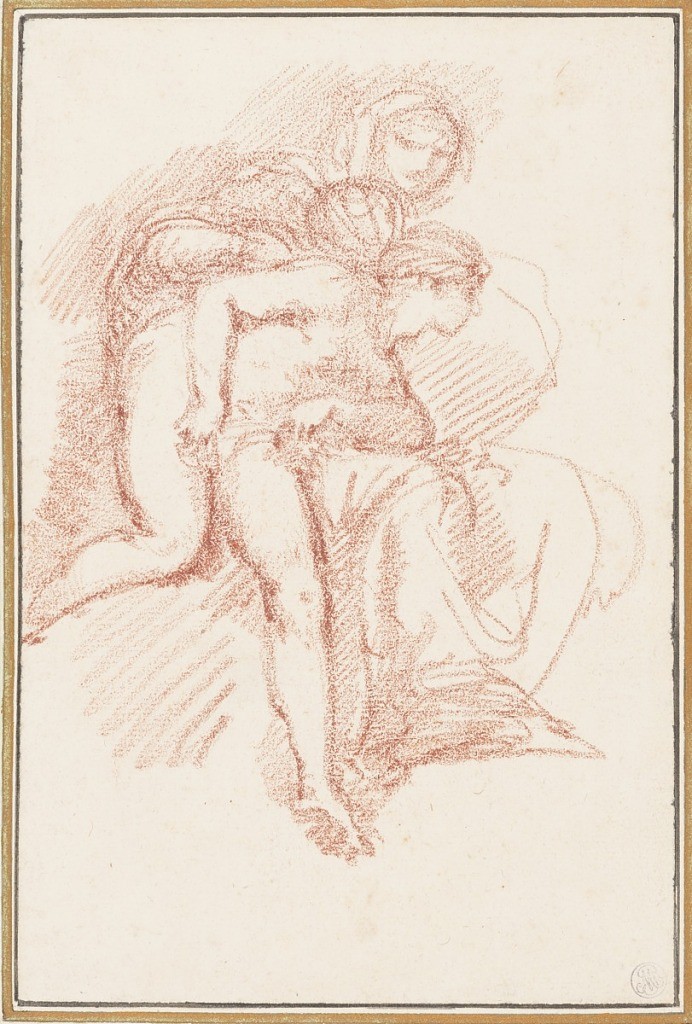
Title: Figures from Last Judgment
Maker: Jean-Robert Ango, French, active in Rome 1759 –1770, d. 1773
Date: ca. 1759–70
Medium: Red chalk on paper
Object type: Drawing
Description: Group of figures from left side of The Last Judgment by Michelangelo